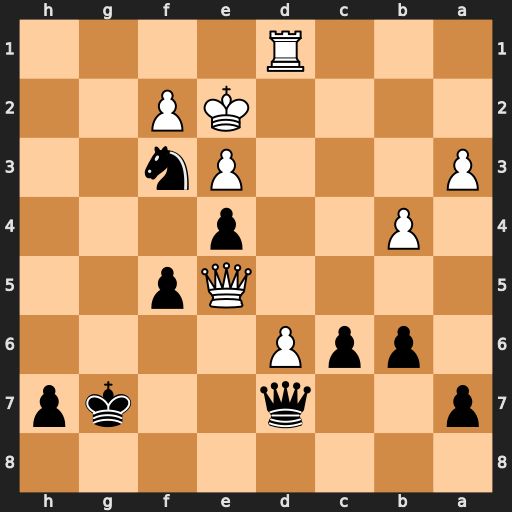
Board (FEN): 8/p2q2kp/1ppP4/4Qp2/1P2p3/P3Pn2/4KP2/3R4
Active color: b
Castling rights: -
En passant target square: -
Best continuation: Nxe5